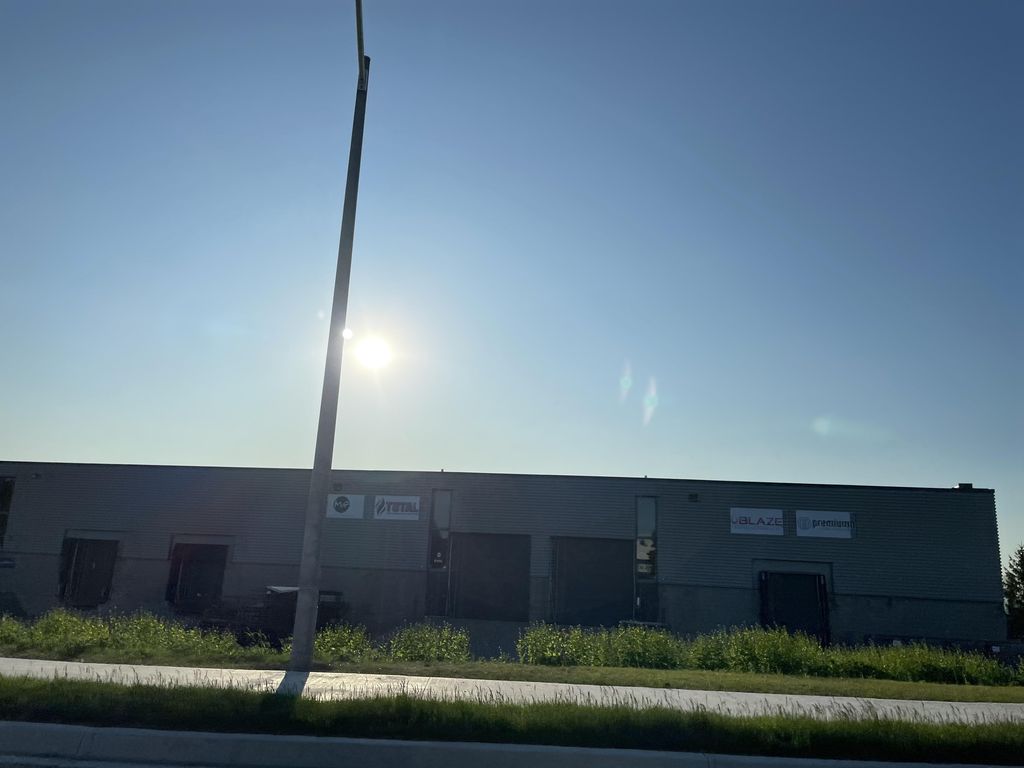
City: kitchener-waterloo